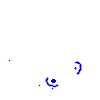
Particle: pion